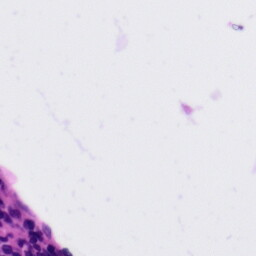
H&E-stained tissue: Tonsil